Question:
Does anybody know the values that are given in the table_privileges? I already found out what "A" means. But I did not find out for what the "S" stands for. I think this isnt documented. It has something to do with update privileges on particular columns.
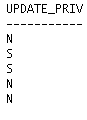
Answer: The thing you are missing is that we can grant UPDATE on a subset of a table's columns.
First of all, let's just grant SELECT on a table. The value of UPDATE_PRIV is 'N', for :
'''
SQL> grant select on t23 to mr_x;
Grant succeeded.
SQL> select select_priv, update_priv
2 from table_privileges
3 where table_name = 'T23'
4 /
S U
- -
Y N
SQL>
'''
Now, if I grant UPDATE on a single column the value of UPDATE_PRIV is 'S', presumably for :
'''
SQL> grant update (col2) on t23 to mr_x
2 /
Grant succeeded.
SQL> select select_priv, update_priv
2 from table_privileges
3 where table_name = 'T23'
4 /
S U
- -
Y S
SQL>
'''
Finally, I grant UPDATE on the whole table the value of UPDATE_PRIV is 'A', for :
'''
SQL> grant update on t23 to mr_x
2 /
Grant succeeded.
SQL> select select_priv, update_priv
2 from table_privileges
3 where table_name = 'T23'
4 /
S U
- -
Y A
SQL>
'''